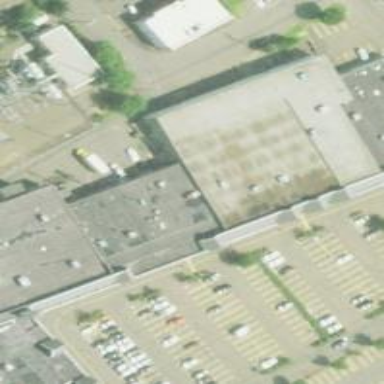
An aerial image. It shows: Fitness centre on leisure land.